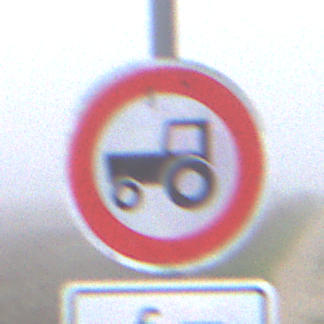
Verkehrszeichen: VerbotKraftfahrzeugeZuegeNichtSchneller25
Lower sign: EinspurigeFahrzeugeFrei2
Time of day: MorningAfternoon
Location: Outdoor (RoadRail)
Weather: Overcast
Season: NotSpecified
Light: Natural